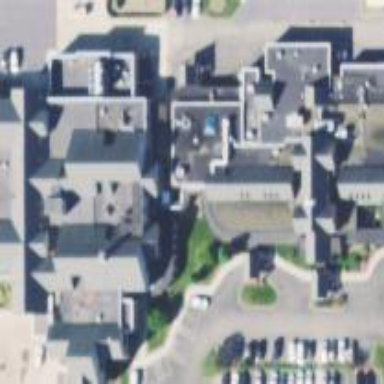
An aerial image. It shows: Hospital building.